Question:
I would like my hover effect to be complete, like in the picture. Mine highlights only a tiny bit around the text.
What am I missing? Please add an explanation to the solution.
<URL>
css:
'''
.nav
{
margin:0 auto;
width:100%;
position: absolute;
top:0px;
left:0px;
z-index: 4;
background-color:rgba(172,175,176,0.68);
}
.nav ul
{
text-align: center;
}
.nav li
{
width: 6em;
letter-spacing:0.1em;
display: inline-block;
text-decoration: none;
text-transform: uppercase;
}
.nav a{
/*display: inline-block;*/
text-decoration: none;
color: #D12C2C;
}
.nav li:hover
{
color: #666;
background-color: #ED8C8C;
}
.nav li:hover a
{
color: #fff;
}
'''
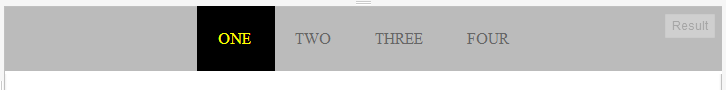
Answer: Modify the following selectors in your css,
'''
.nav ul
{
text-align: center;
margin:0;
}
.nav li
{
width: 6em;
letter-spacing:0.1em;
display: inline-block;
text-decoration: none;
text-transform: uppercase;
padding:10px;
}
'''
The only thing being highlighted is your li. If your ul has margin, then there will be space between the highlighted li and the rest of your ul (so to speak). Removing the margin from ul, then adding padding:10px to get that same "buffer zone" allows it to look the same, but also give the highlight you want.
'''
.nav
{
margin:0 auto;
width:100%;
position: absolute;
top:0px;
left:0px;
z-index: 4;
background-color:rgba(172,175,176,0.68);
}
.nav ul
{
text-align: center;
margin:0;
}
.nav li
{
width: 6em;
letter-spacing:0.1em;
display: inline-block;
text-decoration: none;
text-transform: uppercase;
padding:10px;
}
.nav a{
/*display: inline-block;*/
text-decoration: none;
color: #D12C2C;
}
.nav li:hover
{
color: #666;
background-color: #ED8C8C;
}
.nav li:hover a
{
color: #fff;
}
'''
'''
<section class="nav">
<nav>
<ul>
<li><a href="#">Home</a></li>
<li><a href="#">about</a></li>
<li><a href="#">contact</a></li>
</ul>
</nav>
</section>
'''